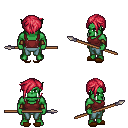
a pixel art fantasy rpg character, male body template, orc, green skin, maroon pirate shirt, teal pants, ruby red pixie cut hairstyle, cloth bracers, brown slippers, spear, four views (front, back, left, right), 2x2 character sprite sheet, small pixel art, hard edges, no anti-aliasing